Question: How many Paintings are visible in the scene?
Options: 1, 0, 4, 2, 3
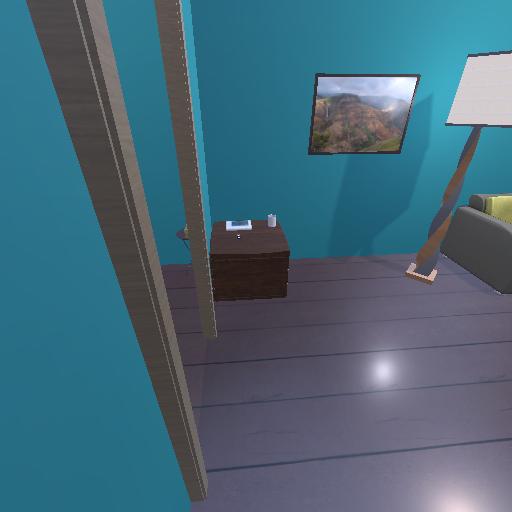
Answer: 1